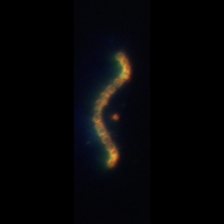
Taxon: Chaetoceros
Group: Diatoms